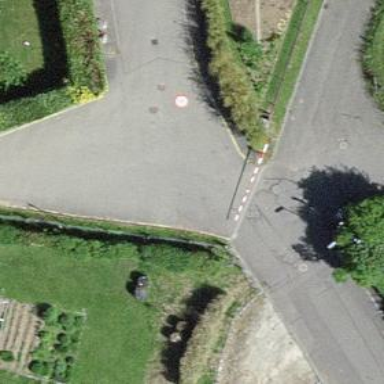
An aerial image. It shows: Lift gate barrier.